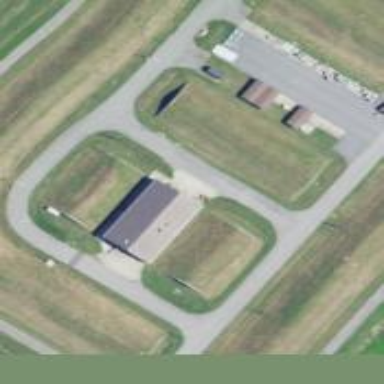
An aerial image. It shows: Military bunker for protection and defense.